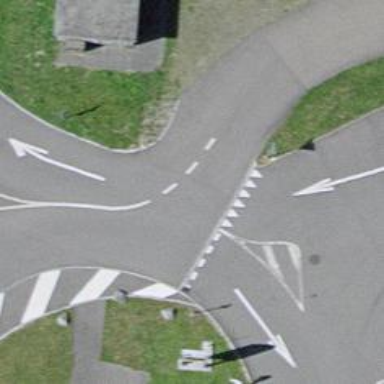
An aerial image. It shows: Road with "give way" sign.